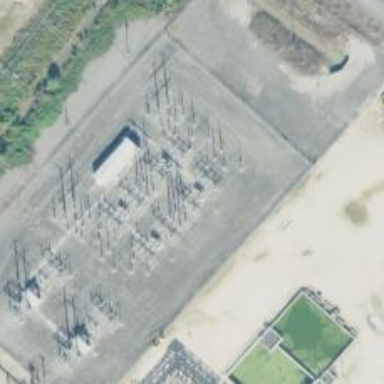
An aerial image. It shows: Switch for power supply.